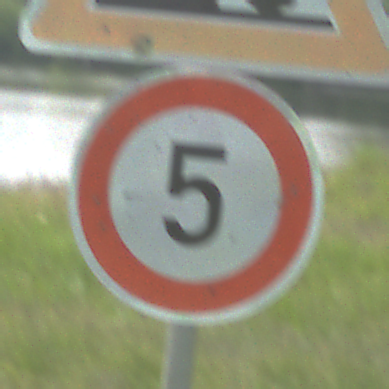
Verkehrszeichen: Geschwindigkeit5
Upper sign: SteinschlagLinks
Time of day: MorningAfternoon
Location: Outdoor (Nature)
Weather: PartlyCloudy
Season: NotSpecified
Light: Natural